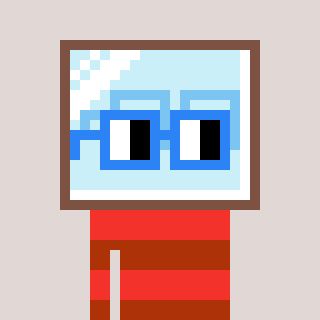
a pixel art character with square blue glasses, a mirror-shaped head and a hotbrown-colored body on a warm background